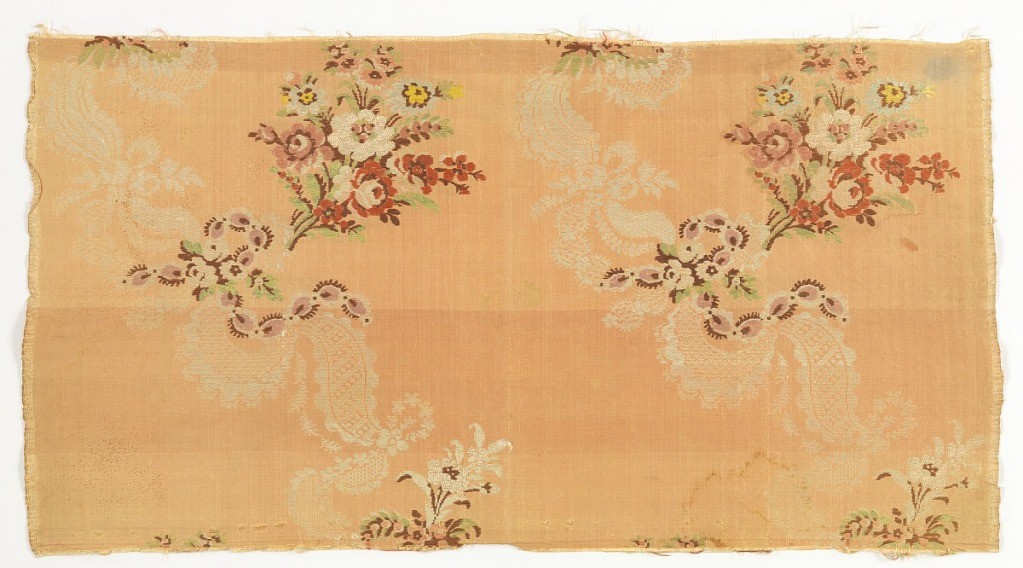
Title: Textile
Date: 18th century
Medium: silk Technique: plain weave with supplementary weft
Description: Length of thin orange taffeta brocaded with typical Louis XV design of small bouquets in yellow, pale blue, pink, brown, green and white arranged with curving twisted lace ribbons brocaded in white silk floss.